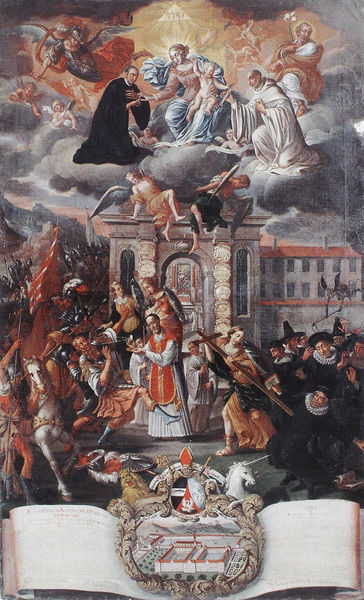
Titel: Salemer Thesenblatt
Standort: Salem, Schloß (EU - D - BW)
Schlagwörter: gott, gruppe, kampf, wolke, architektur, kirche, pferd, reiter, engel, bogen, fahne, krieg, schlacht, tor, kreuz, heer, wappen, christus, jüngstes gericht, priester, mitra, löwe, pyramide, maria, einhorn, auge gottes